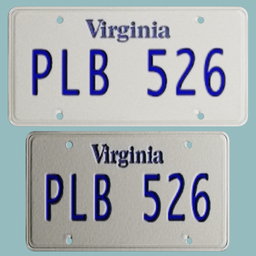
Label: mechanical